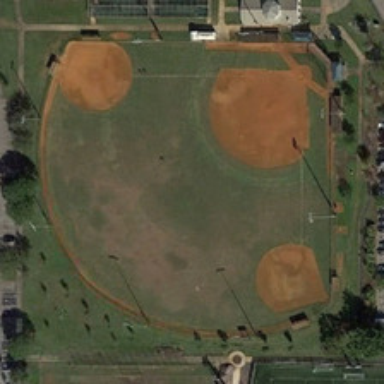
This area is a large baseball field .